Question: The error is:
> The type 'WF.XXX.WebServices.XXXXService', provided as the Service
attribute value in the ServiceHost directive, or provided in the
configuration element
system.serviceModel/serviceHostingEnvironment/serviceActivations could
not be found.
Stack Trace:
> [InvalidOperationException: The type 'WF.XXX.WebServices.XXXXService',
provided as the Service attribute value in the ServiceHost directive,
or provided in the configuration element
system.serviceModel/serviceHostingEnvironment/serviceActivations could
not be found.]
System.ServiceModel.Activation.ServiceHostFactory.CreateServiceHost(String
constructorString, Uri[] baseAddresses) +52742
System.ServiceModel.HostingManager.CreateService(String
normalizedVirtualPath) +1459
System.ServiceModel.HostingManager.ActivateService(String
normalizedVirtualPath) +44
System.ServiceModel.HostingManager.EnsureServiceAvailable(String
normalizedVirtualPath) +623[ServiceActivationException: The service
'/XXXXX/XXXXXService/XXXXService.svc' cannot be activated due to an
exception during compilation. The exception message is: The type
'WF.XXX.WebServices.XXXXService', provided as the Service attribute
value in the ServiceHost directive, or provided in the configuration
element
system.serviceModel/serviceHostingEnvironment/serviceActivations could
not be found..] System.Runtime.AsyncResult.End(IAsyncResult result)
+687598 System.ServiceModel.Activation.HostedHttpRequestAsyncResult.End(IAsyncResult
result) +190
System.ServiceModel.Activation.ServiceHttpModule.EndProcessRequest(IAsyncResult
ar) +304662
System.Web.AsyncEventExecutionStep.OnAsyncEventCompletion(IAsyncResult
ar) +94
How to fix this error on the server?
I have Visual Studio 2012 and .NET Framework 4.5 installed on my machine but server has only .NET Framework 4.0. I am not sure if this matters, because I built the service with .NET Framework 4.0.
But strangely, I noticed a 4.5 feature when I run my project. It shows a URL to singleWSDL file, which is not available in .NET 4.0 version. Why does this show up when the project is built with .NET Framework 4.0? Here is the screenshot:

Here is the relavant web.config file:
'''
<system.serviceModel>
<services>
<service name="XXXXService">
<!-- Use a bindingNamespace to eliminate tempuri.org -->
<endpoint address="" name="XXXXService"
binding ="basicHttpBinding"
bindingNamespace="@services.url@/XXXXService"
contract="WF.XXX.WebServices.XXXXService" />
</service>
</services>
<behaviors>
<serviceBehaviors>
<behavior>
<!-- To avoid disclosing metadata information, set the value below to false and remove the metadata endpoint above before deployment -->
<serviceMetadata httpGetEnabled="true"/>
<!-- To receive exception details in faults for debugging purposes, set the value below to true. Set to false before deployment to avoid disclosing exception information -->
<serviceDebug includeExceptionDetailInFaults="true"/>
<serviceCredentials>
<clientCertificate>
<authentication certificateValidationMode="None" mapClientCertificateToWindowsAccount="true" />
</clientCertificate>
</serviceCredentials>
</behavior>
</serviceBehaviors>
</behaviors>
<serviceHostingEnvironment multipleSiteBindingsEnabled="true" />
</system.serviceModel>
'''
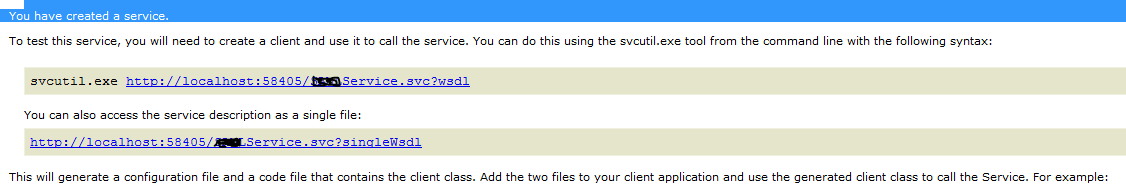
Answer: To answer your questions
(1) Make sure you have built your project and the the dll which contains the service type XXXXService is placed in the bin directory.
(2) Single Wsdl is a new 4.5 feature. Since 4.5 is an in-place upgrade of 4.0 you will get the benefit of ?SingleWsdl even if you target your project to 4.0. But when you deploy the same service on a machine with just 4.0 then you will not be able to get this. To get this on your service machine make sure you have 4.5 on that too.
Hope this helps.
Thanks!